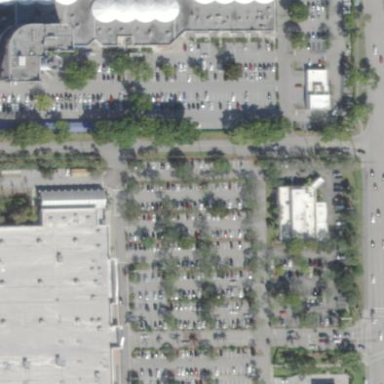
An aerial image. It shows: Retail area.